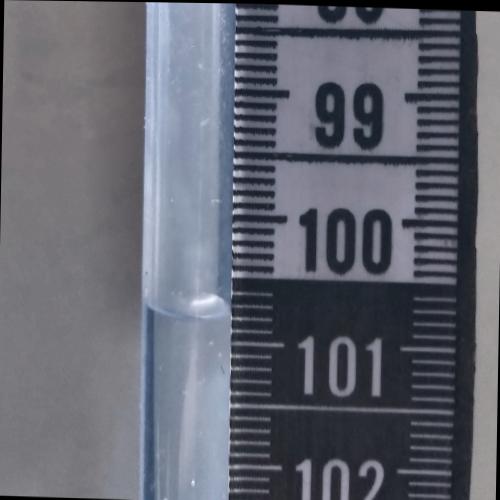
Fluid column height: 100.8 cm